Question: '''
#include <stdio.h>
#define SIZE 5
void func(int*);
int main(void)
{
int i, arr[SIZE];
for(i=0; i<SIZE; i++)
{
printf("Enter the element arr[%d]: ", i);
scanf("%d", &arr[i]);
}//End of for loop
func(arr);
printf("The modified array is : ");
for(i=0; i<SIZE; i++)
printf("%d ", arr[i]);
return 0;
}
void func(int a[])
{
int i;
for(i=0; i<SIZE; i++)
a[i] = a[i]*a[i];
}
'''
Output :::

While I'm entering integer elements the output is OK.But as I entered a float value like 1.5, it didn't ask for other elements and the O/P is as shown in the figure.I think it should implicitly typecast 1.5 to 1 but it didn't happen..can u plz tell why this happened ? All the info about the compiler is shown in the figure.
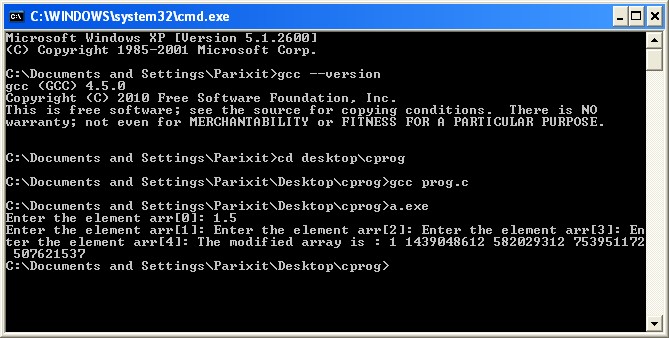
Answer: When you 'scanf("%d")' a value like '1.5' the scanning will stop at the decimal point and return 1.
The time you call 'scanf', the pointer will point to the decimal point and your scan will return immediately because there are no digits there to scan.
You should be checking the return value from 'scanf' - it gives you the number of items successfully scanned which will be 1 initially for the '1' before the decimal point, and 0 from then on.
As an aside, 'scanf' stands for "scan formatted" and I'll guarantee you won't find anything unformatted than user input.
Investigate looking into 'fgets' for line input. Here's a copy of a function I often use for such purposes:
'''
#include <stdio.h>
#include <string.h>
#define OK 0
#define NO_INPUT 1
#define TOO_LONG 2
static int getLine (char *prmpt, char *buff, size_t sz) {
int ch, extra;
// Get line with buffer overrun protection.
if (prmpt != NULL) {
printf ("%s", prmpt);
fflush (stdout);
}
if (fgets (buff, sz, stdin) == NULL)
return NO_INPUT;
// If it was too long, there'll be no newline. In that case, we flush
// to end of line so that excess doesn't affect the next call.
if (buff[strlen(buff)-1] != '
') {
extra = 0;
while (((ch = getchar()) != '
') && (ch != EOF))
extra = 1;
return (extra == 1) ? TOO_LONG : OK;
}
// Otherwise remove newline and give string back to caller.
buff[strlen(buff)-1] = '';
return OK;
}
'''
'''
// Test program for getLine().
int main (void) {
int rc;
char buff[10];
rc = getLine ("Enter string> ", buff, sizeof(buff));
if (rc == NO_INPUT) {
// Extra NL since my system doesn't output that on EOF.
printf ("
No input
");
return 1;
}
if (rc == TOO_LONG) {
printf ("Input too long [%s]
", buff);
return 1;
}
printf ("OK [%s]
", buff);
return 0;
}
'''
Once you get a line in with that function, you can 'sscanf' it to your heart's content, handling errors much easier.